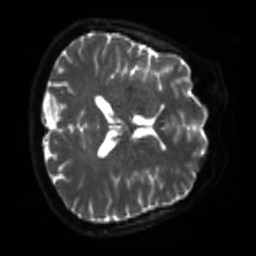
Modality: sbref
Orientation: axial
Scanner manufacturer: siemens
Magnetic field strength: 3 T
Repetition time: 4 s
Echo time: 0.0594 s